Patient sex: F
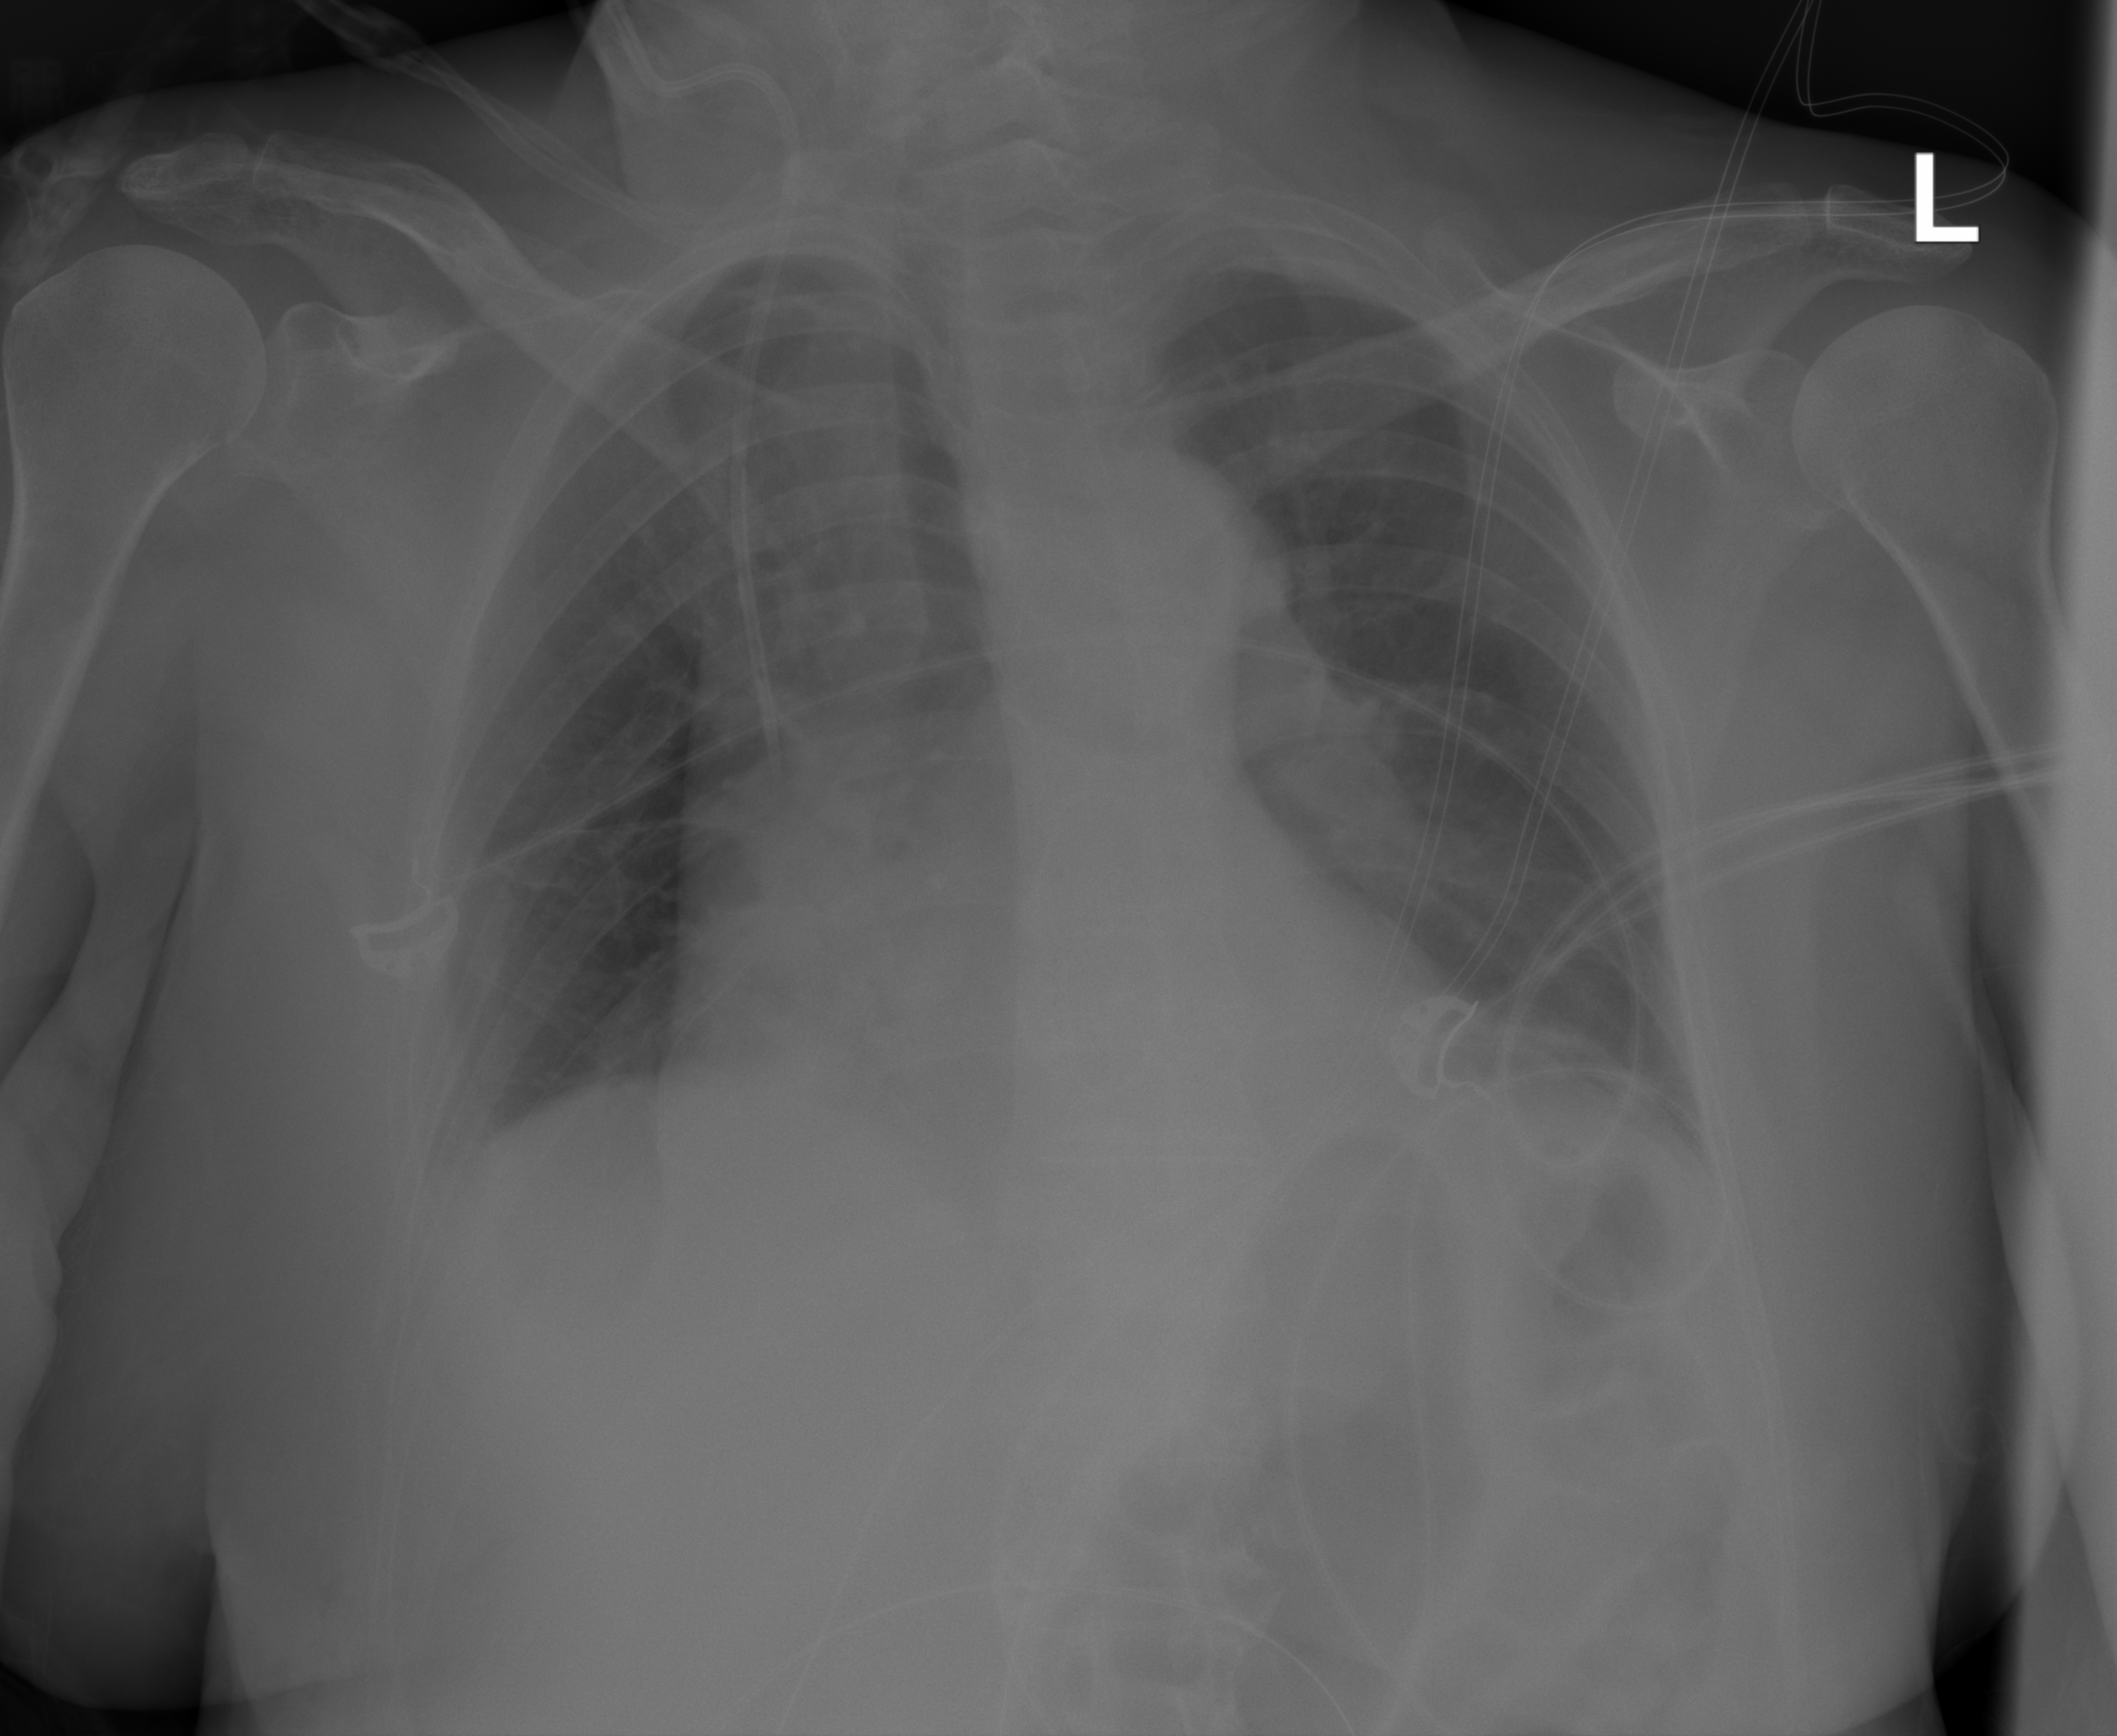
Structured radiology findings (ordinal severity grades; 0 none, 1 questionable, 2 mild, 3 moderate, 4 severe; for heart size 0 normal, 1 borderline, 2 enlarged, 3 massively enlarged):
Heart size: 2
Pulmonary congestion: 0
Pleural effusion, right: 2
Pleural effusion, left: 2
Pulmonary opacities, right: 0
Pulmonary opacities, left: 0
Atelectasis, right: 0
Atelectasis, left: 2